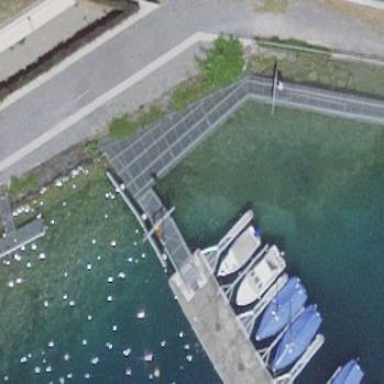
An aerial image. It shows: Man-made pier.